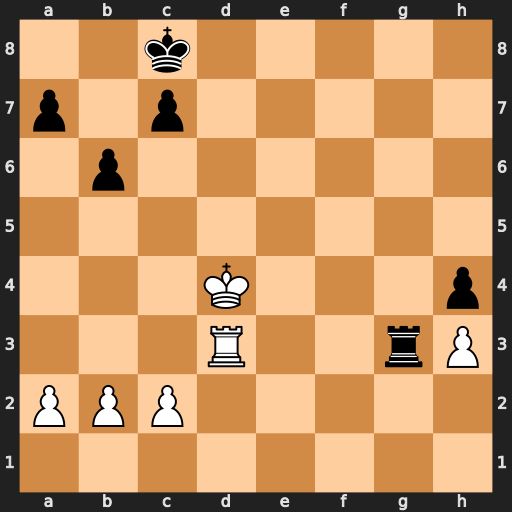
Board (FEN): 2k5/p1p5/1p6/8/3K3p/3R2rP/PPP5/8
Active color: w
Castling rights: -
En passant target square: -
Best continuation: Rxg3 hxg3 Ke3